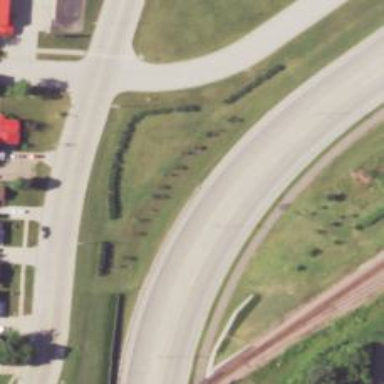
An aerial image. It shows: Trunk highway.